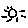
Label: sun